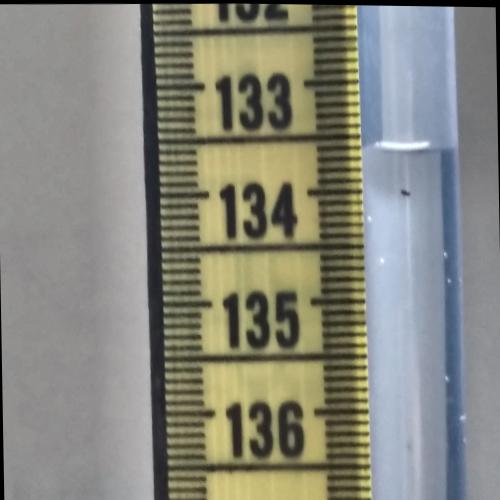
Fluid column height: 133.6 cm